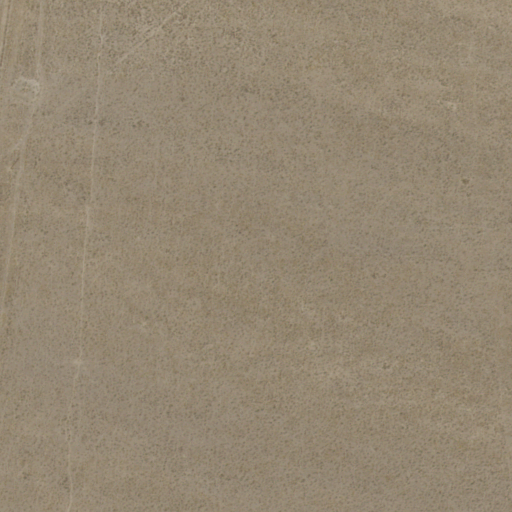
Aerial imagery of valley in Nevada named Independence Valley containing shrub and open development